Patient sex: M
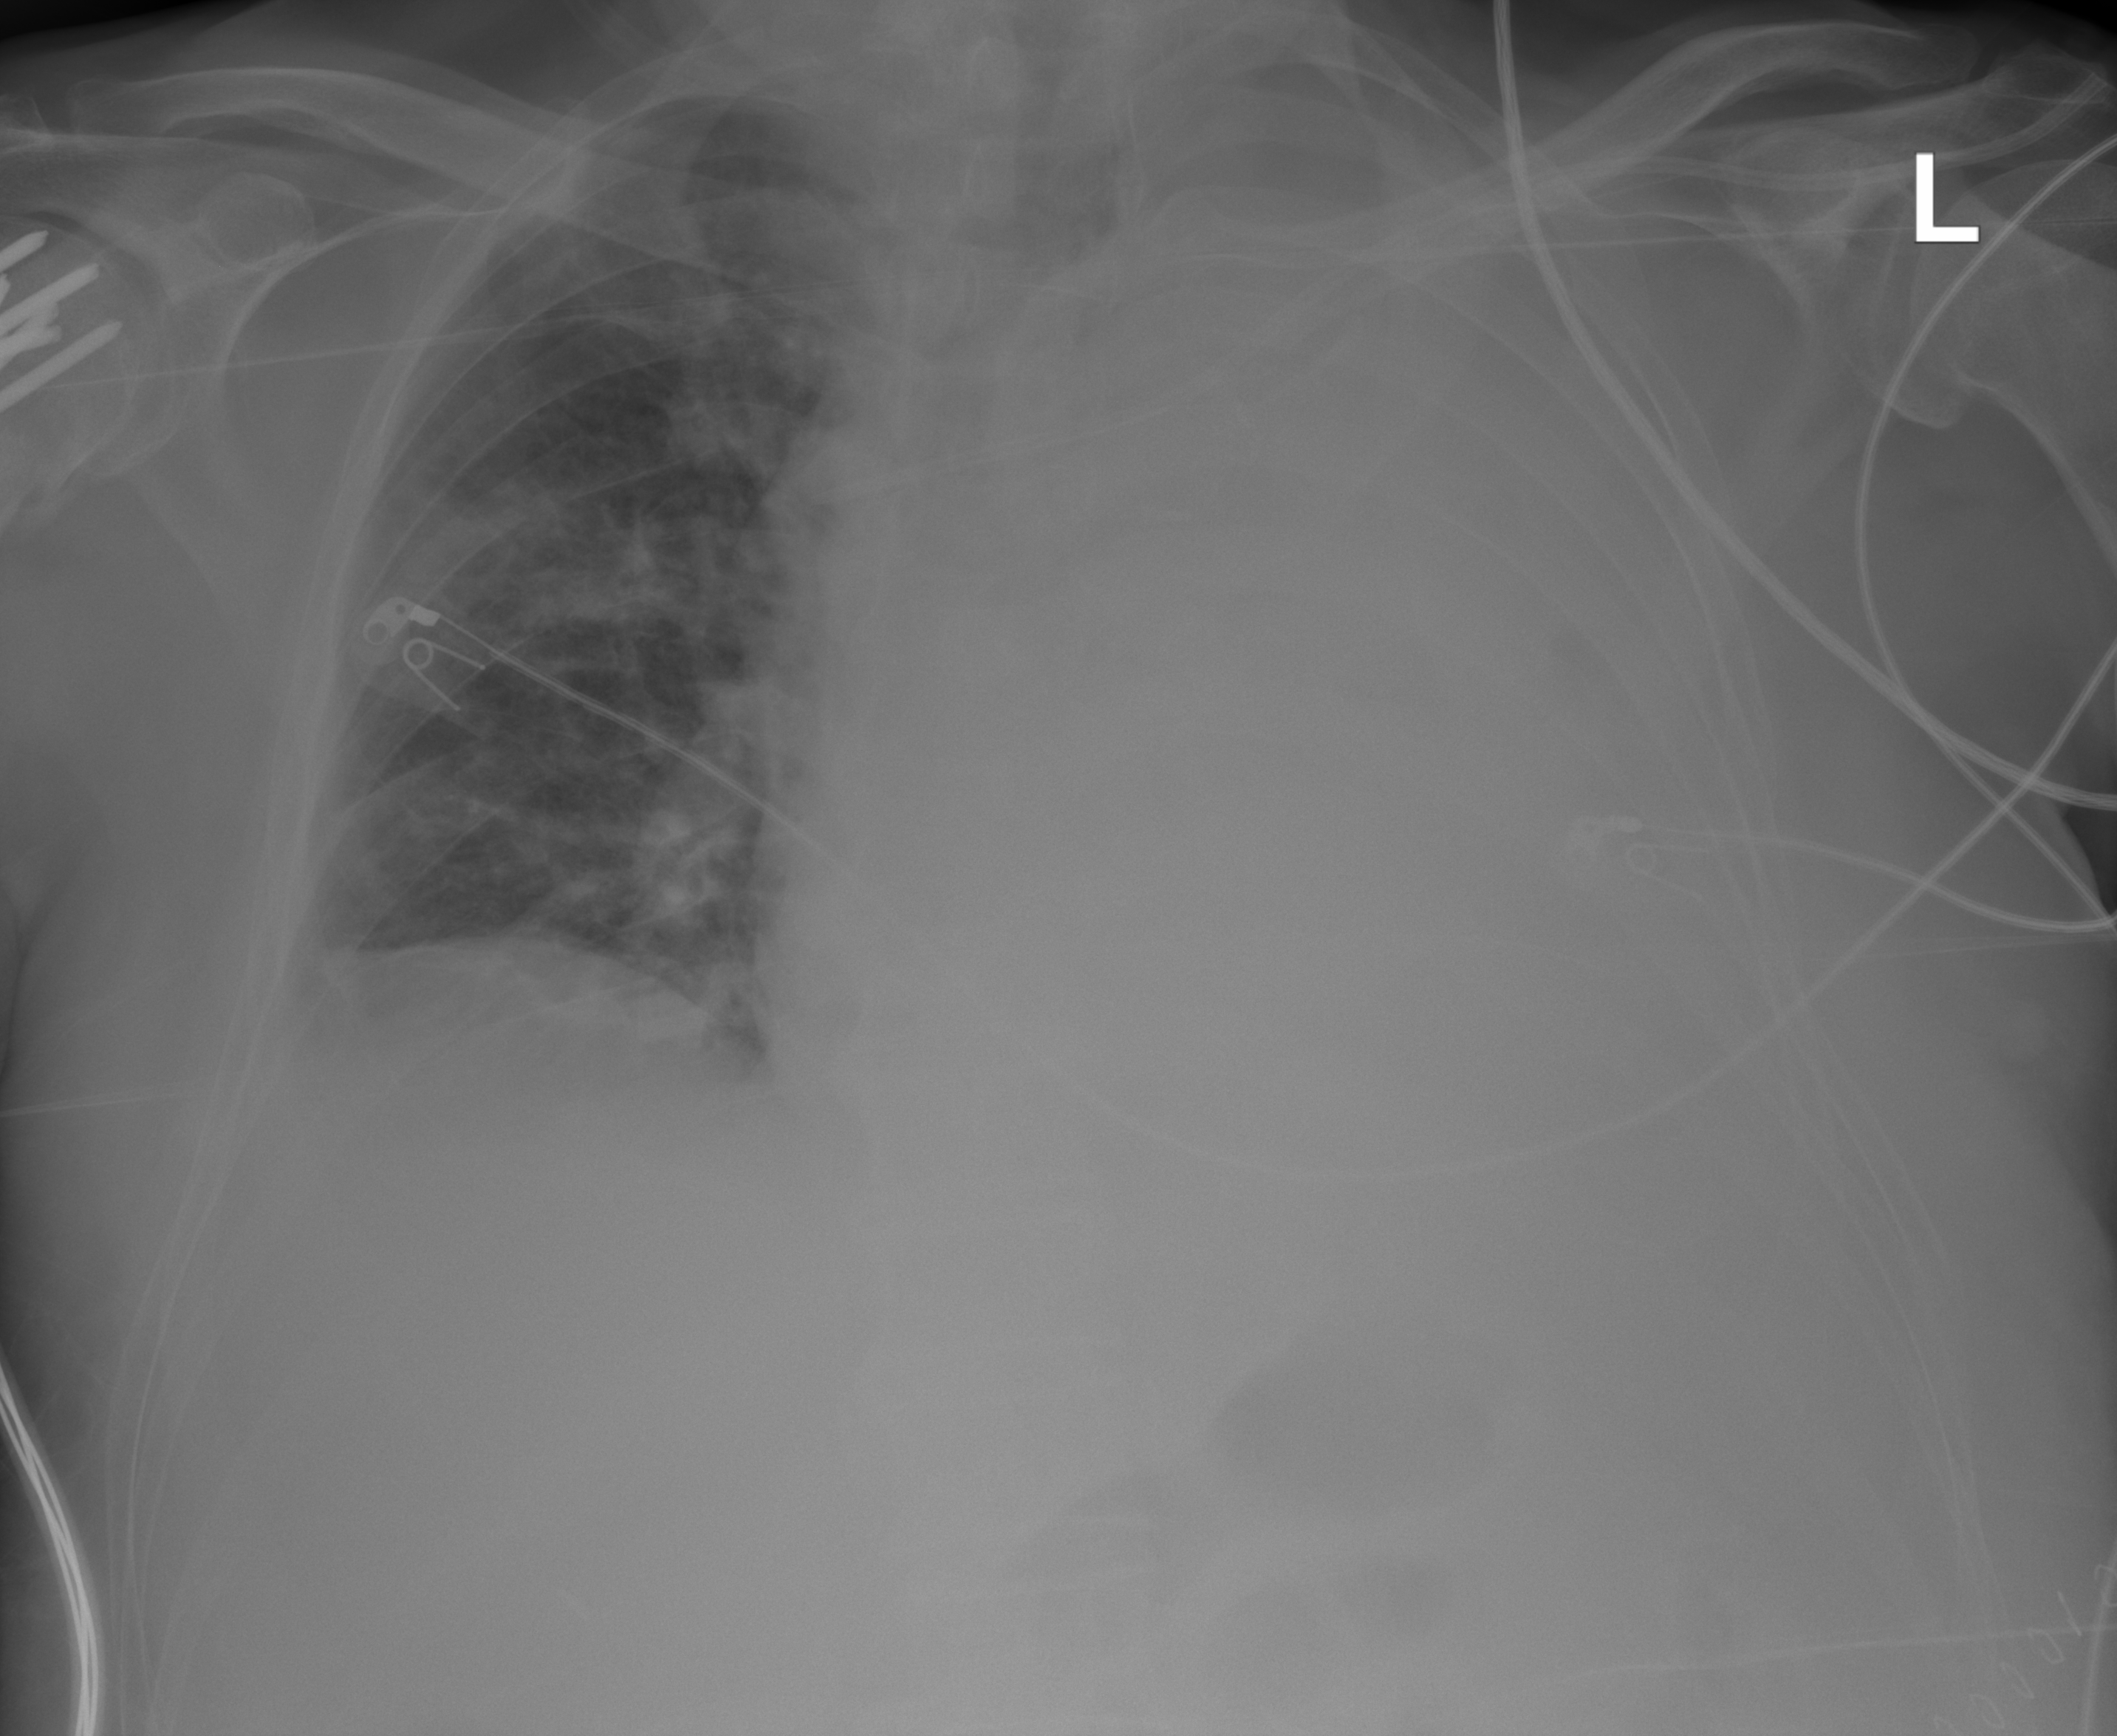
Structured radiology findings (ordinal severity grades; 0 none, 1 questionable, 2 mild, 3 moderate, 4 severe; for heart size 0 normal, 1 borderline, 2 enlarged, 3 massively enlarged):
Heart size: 0
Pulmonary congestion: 2
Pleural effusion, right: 2
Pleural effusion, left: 4
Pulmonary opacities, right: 0
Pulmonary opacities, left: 0
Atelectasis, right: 2
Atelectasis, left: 4